Question: I am using Fabric.js and jQuery UI for a drag and drop scene creator. When I drag and drop an image into the canvas the image becomes blurry/pixelated and appears to be zoomed in. I've been searching Stackoverflow and Google forever and can't find any solutions. I'd appreciate any suggestions on how to fix it!
Here is my code:
'''
// HTML
<canvas id="scene"></canvas>
// Draggable setup
$('.scene-item').draggable({
helper: 'clone',
appendTo: 'body',
containment: 'window',
scroll: false,
zIndex: 9999
});
// Drop Setup
var canvas = new fabric.Canvas('scene');
canvas.setDimensions({
width: '800px',
height: '500px'
}, {
cssOnly: true
});
document.getElementById("scene").fabric = canvas;
canvas.on({
'object:moving': function(e) {
e.target.opacity = 0.5;
},
"object:modified": function(e) {
e.target.opacity = 1;
}
});
$('#scene').droppable({
drop: function(e, ui) {
if ($(e.target).attr('id') === 'scene') {
var pointer = canvas.getPointer();
fabric.Image.fromURL(ui.draggable[0].currentSrc, function (img) {
console.log(img);
img.set({
left: pointer.x - 20,
top: pointer.y - 20,
width: 52,
height: 52,
scale: 0.1
});
//canvas.clear();
canvas.add(img);
canvas.renderAll();
});
}
}
});
'''
This is what the images look like on and off the canvas:

Here is a demo <URL>
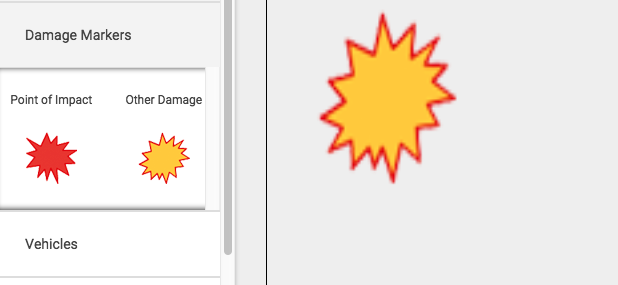
Answer: I figured out the problem. I had to replace:
'''
canvas.setDimensions({
width: '800px',
height: '500px'
}, {
cssOnly: true
});
'''
with
'''
canvas.setHeight(500);
canvas.setWidth(800);
canvas.renderAll();
'''
And now it works fine.